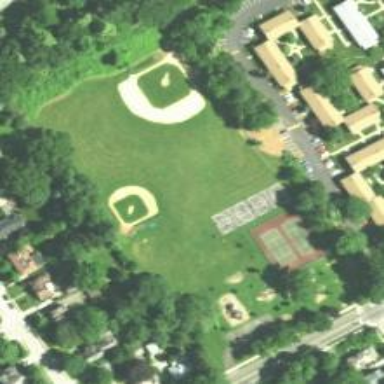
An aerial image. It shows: Park known as Elwell Field (Park).